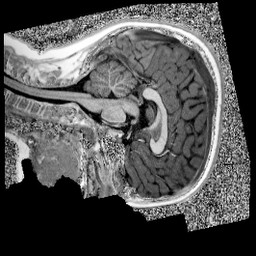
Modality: UNIT1
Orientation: sagittal
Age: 9
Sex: male
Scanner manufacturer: siemens
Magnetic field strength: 3 T
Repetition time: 4 s
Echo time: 0.00303 s